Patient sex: M
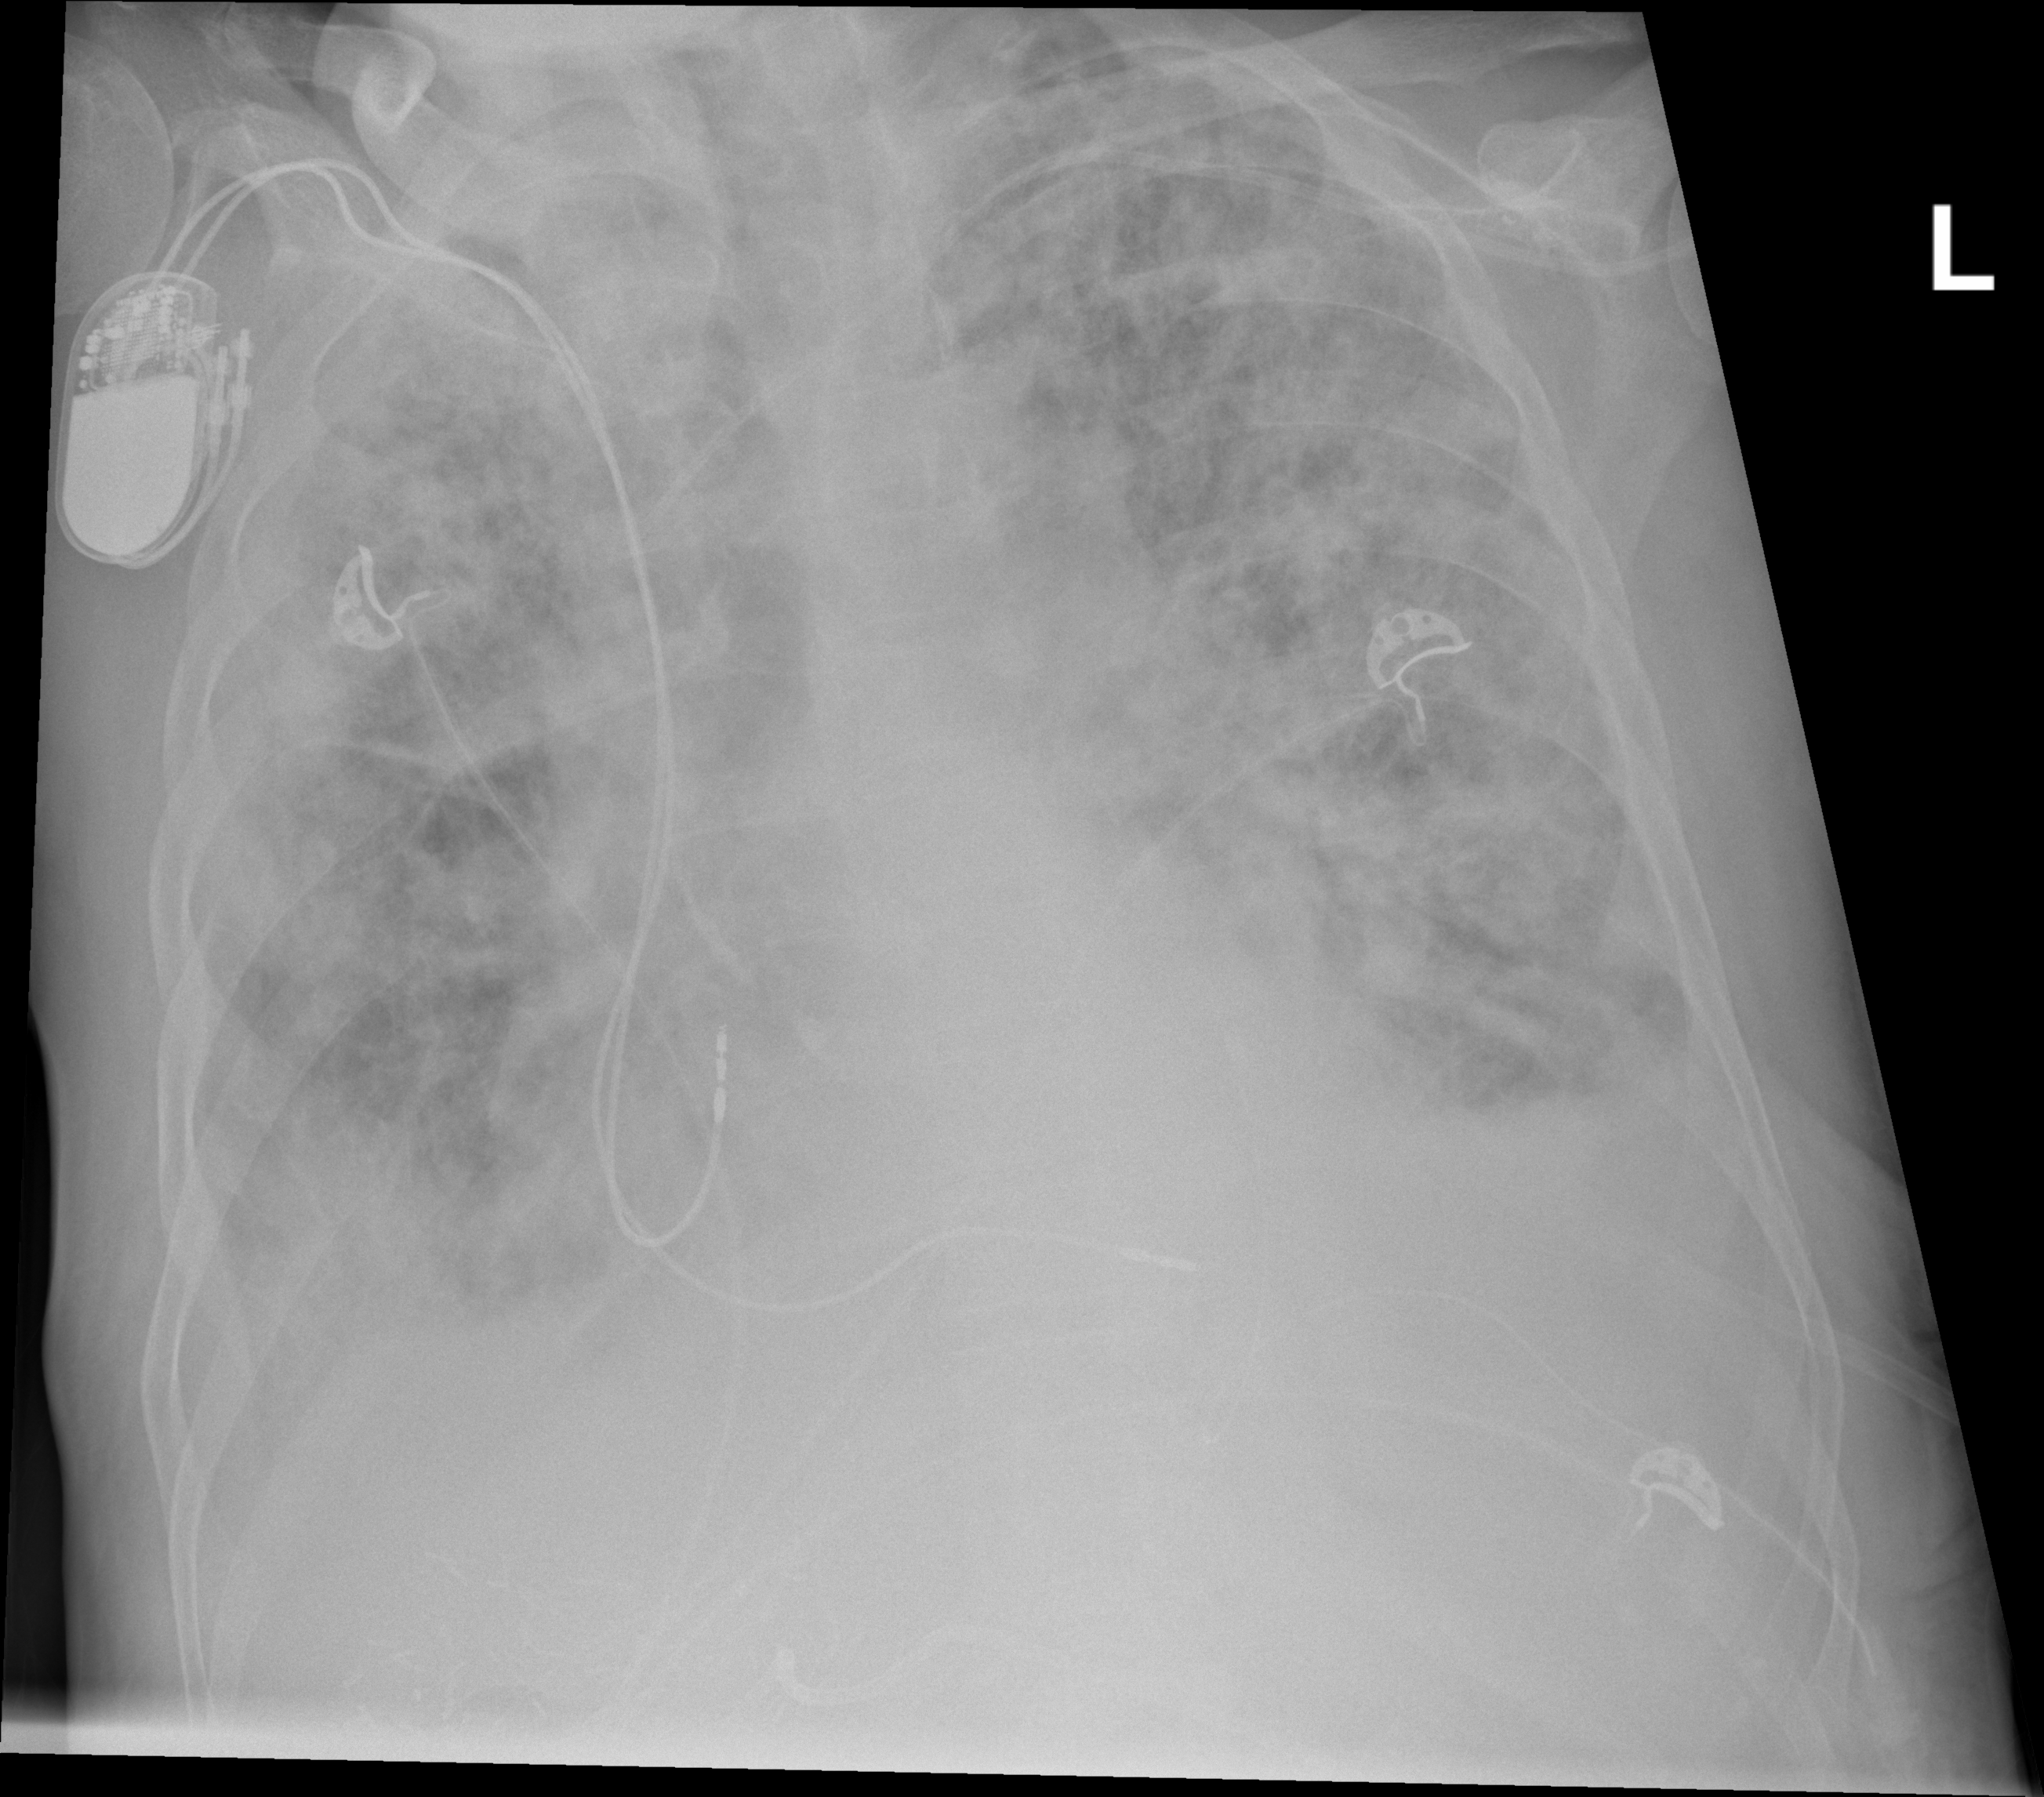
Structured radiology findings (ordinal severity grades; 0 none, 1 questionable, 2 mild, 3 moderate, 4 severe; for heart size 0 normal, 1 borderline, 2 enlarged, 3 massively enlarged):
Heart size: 2
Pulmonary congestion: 3
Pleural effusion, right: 2
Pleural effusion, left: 2
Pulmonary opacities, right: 4
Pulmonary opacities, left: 4
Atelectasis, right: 3
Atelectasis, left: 3